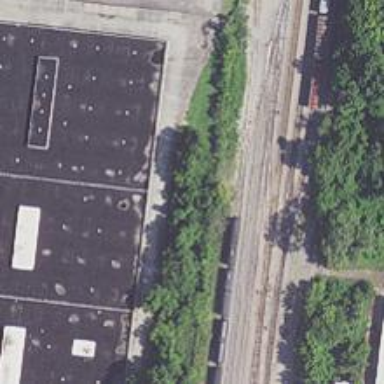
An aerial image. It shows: Rail spur service.